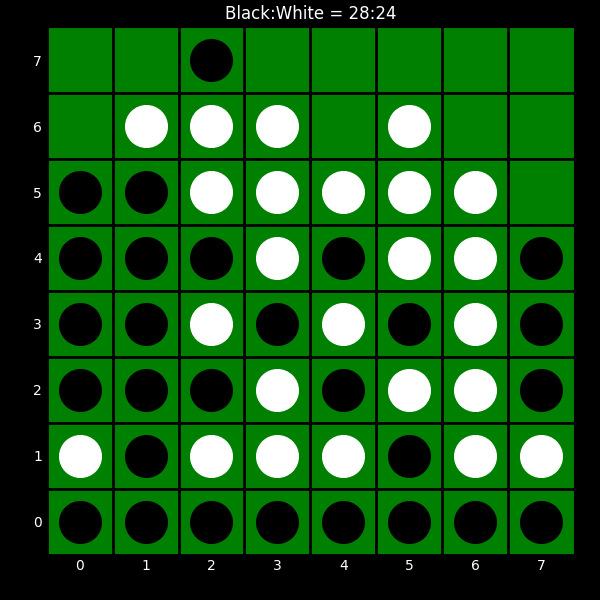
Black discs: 28
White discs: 24